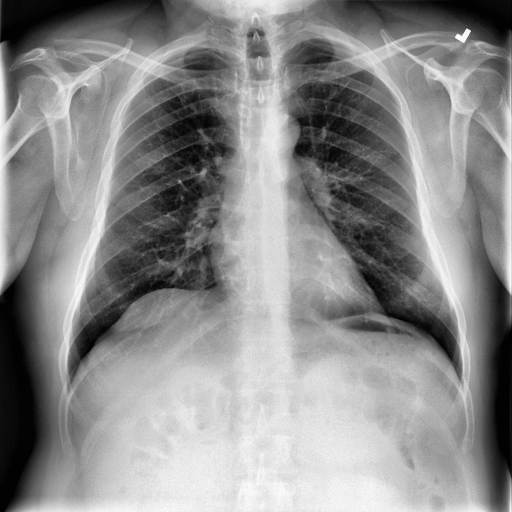
Finding: NORMAL